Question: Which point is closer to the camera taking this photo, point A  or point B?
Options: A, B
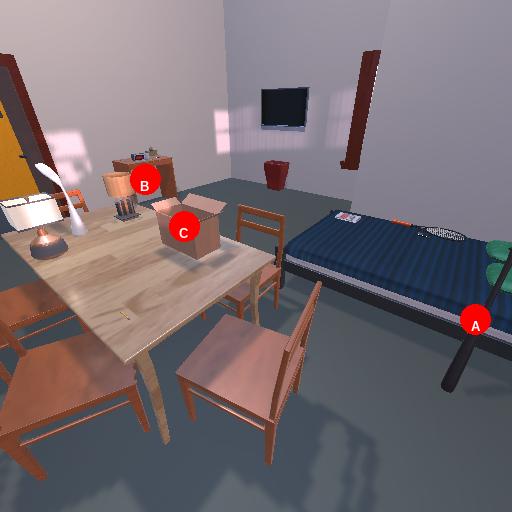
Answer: A